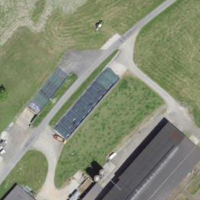
EUNIS habitat code: 52
Species observed at this site:
Corylus avellana